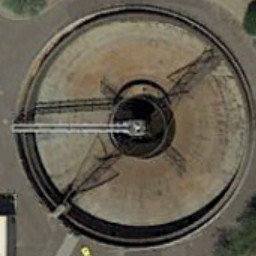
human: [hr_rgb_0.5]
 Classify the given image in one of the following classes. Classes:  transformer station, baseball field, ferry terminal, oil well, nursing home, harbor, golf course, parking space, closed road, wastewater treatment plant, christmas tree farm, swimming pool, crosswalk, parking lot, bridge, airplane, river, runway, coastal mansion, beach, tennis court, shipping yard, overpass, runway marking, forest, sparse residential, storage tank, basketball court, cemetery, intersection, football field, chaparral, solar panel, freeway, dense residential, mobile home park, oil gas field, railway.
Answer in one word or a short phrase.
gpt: wastewater treatment plant